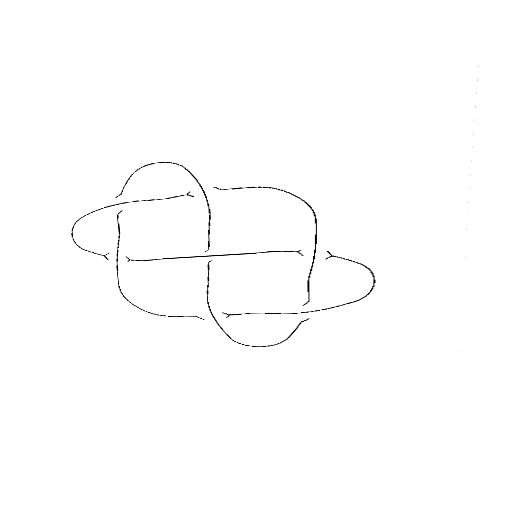
Crossing number: 7